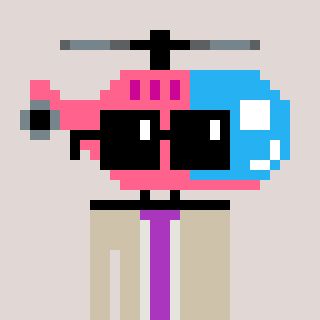
a pixel art character with square black sunglasses, a helicopter-shaped head and a bege-colored body on a warm background